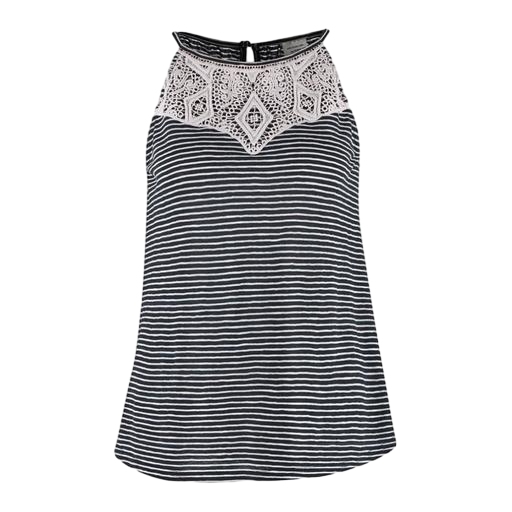
black and white striped tank top, grey and white striped tank top, black and white patterned tank top, white background